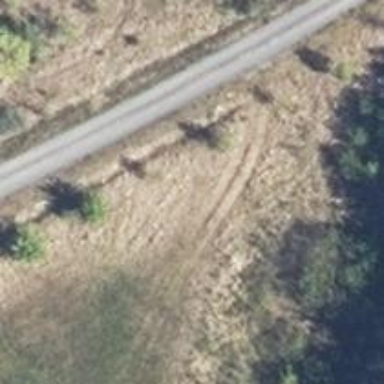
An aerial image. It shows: Grass track road with grade 5 tracktype.